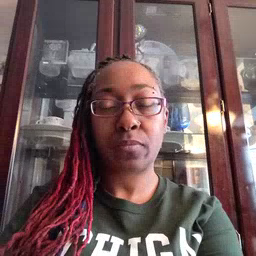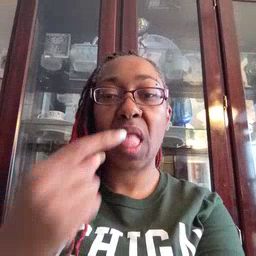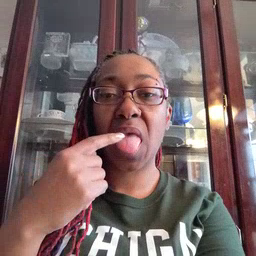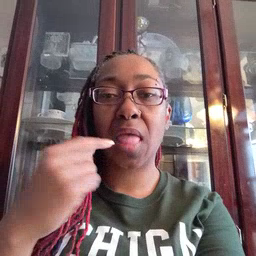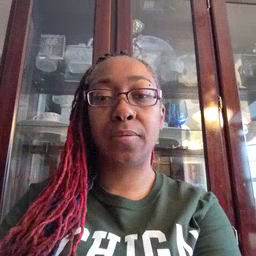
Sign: tongue